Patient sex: M
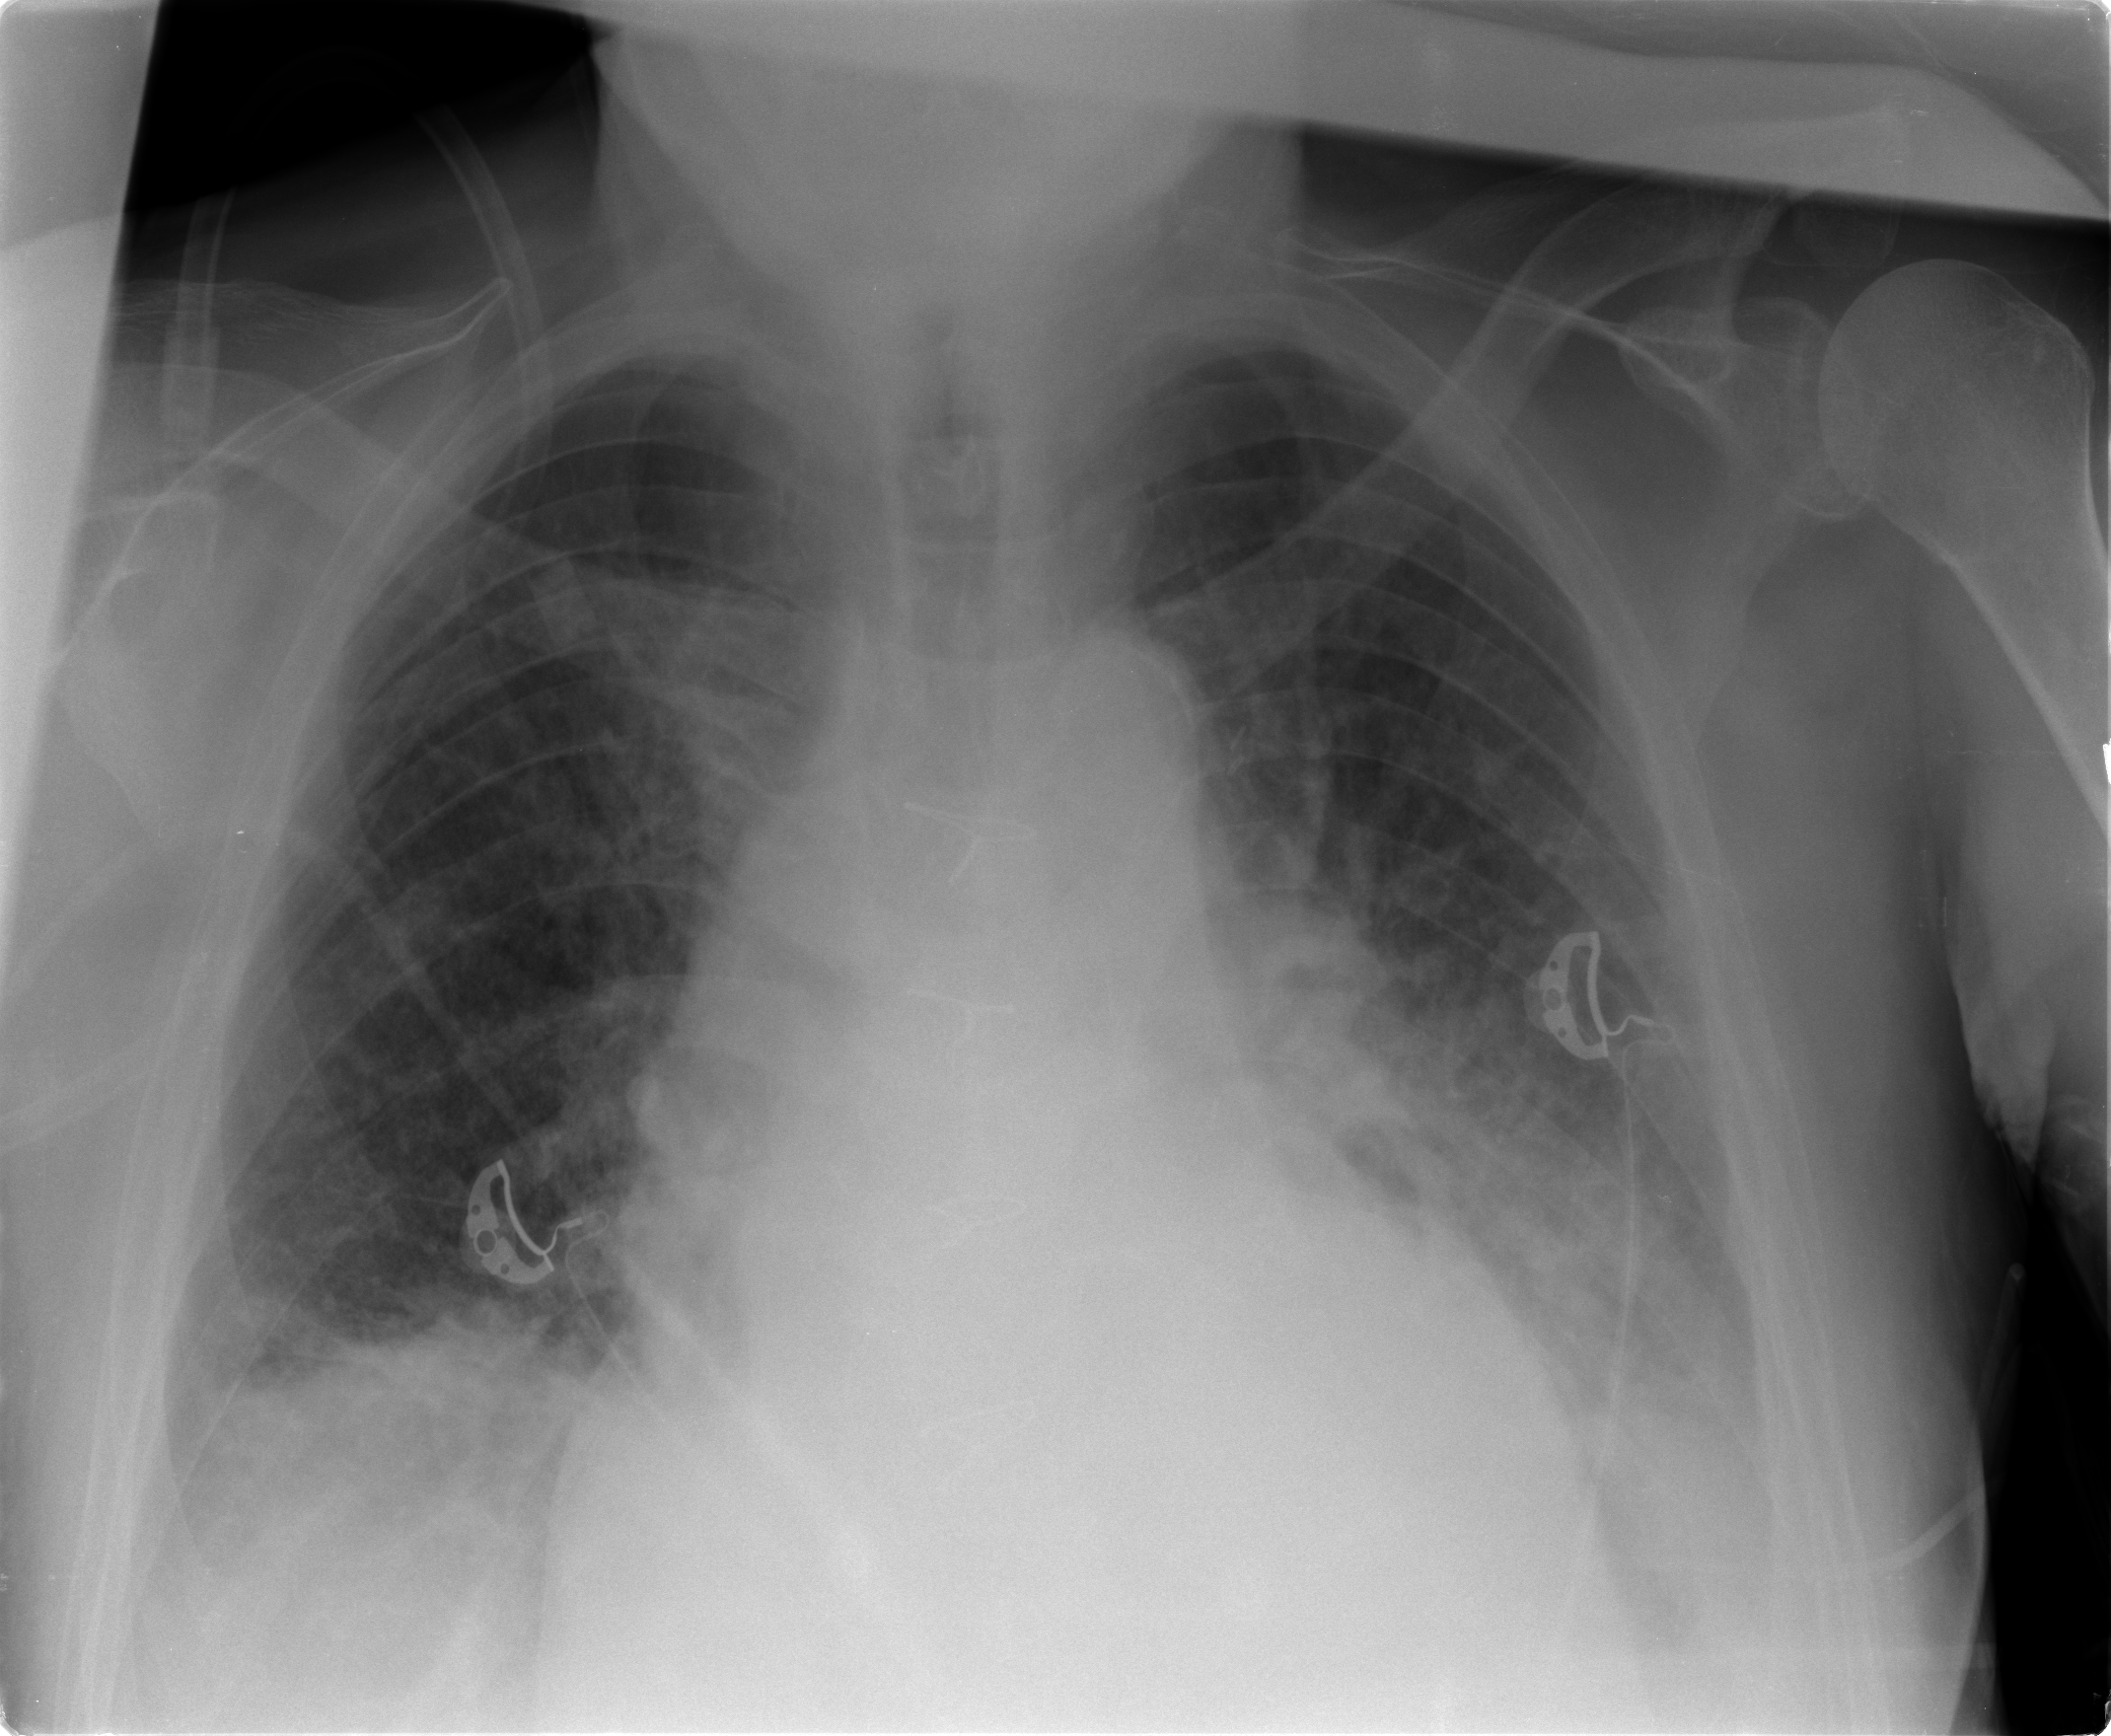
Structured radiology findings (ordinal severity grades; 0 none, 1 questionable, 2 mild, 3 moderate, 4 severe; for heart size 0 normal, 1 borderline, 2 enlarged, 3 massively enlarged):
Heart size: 2
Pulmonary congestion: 2
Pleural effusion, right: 2
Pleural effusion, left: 2
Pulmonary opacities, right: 2
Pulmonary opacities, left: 2
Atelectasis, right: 2
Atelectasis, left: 2